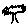
Label: tree